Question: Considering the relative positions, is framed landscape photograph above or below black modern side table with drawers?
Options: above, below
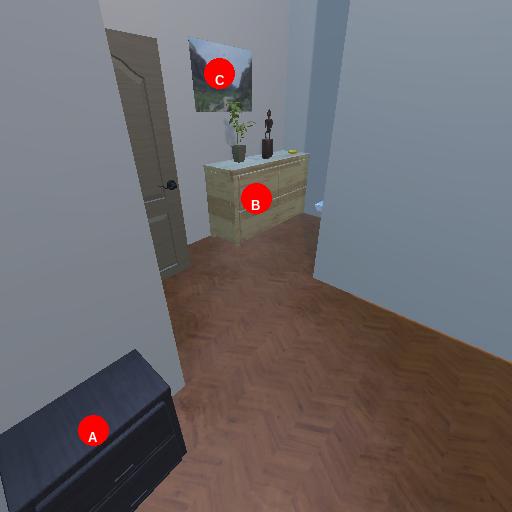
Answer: above